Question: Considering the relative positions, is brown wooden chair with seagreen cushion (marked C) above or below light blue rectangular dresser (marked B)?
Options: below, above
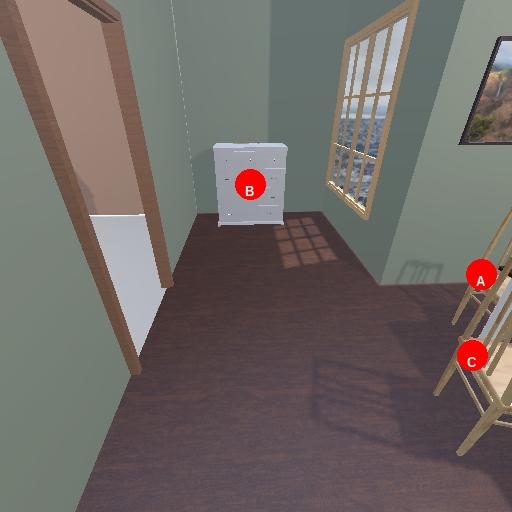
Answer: below